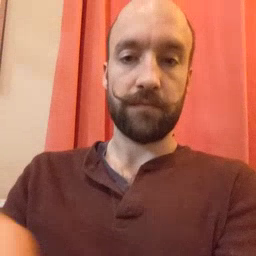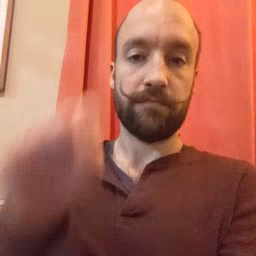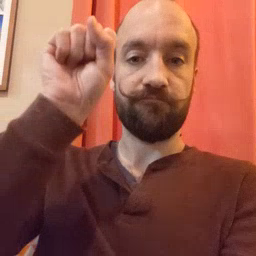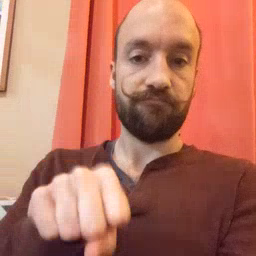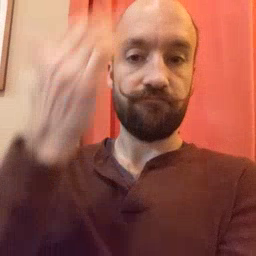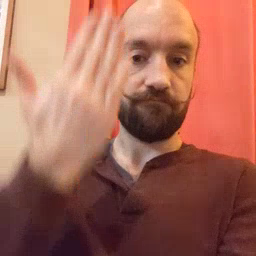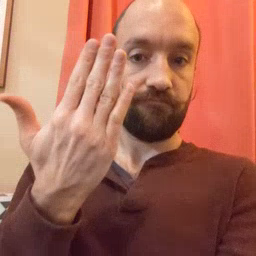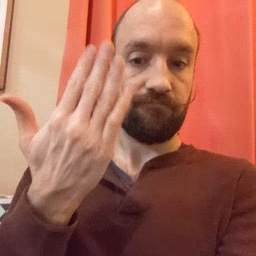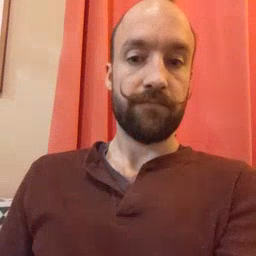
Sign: mitten